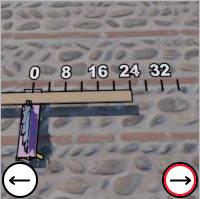
Task: length
Answer: 24
First scale value: 8.0